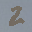
Label: 2